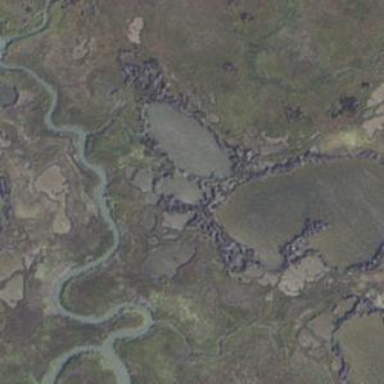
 depicting natural and serene landscape."